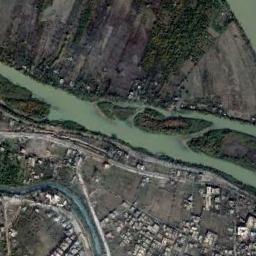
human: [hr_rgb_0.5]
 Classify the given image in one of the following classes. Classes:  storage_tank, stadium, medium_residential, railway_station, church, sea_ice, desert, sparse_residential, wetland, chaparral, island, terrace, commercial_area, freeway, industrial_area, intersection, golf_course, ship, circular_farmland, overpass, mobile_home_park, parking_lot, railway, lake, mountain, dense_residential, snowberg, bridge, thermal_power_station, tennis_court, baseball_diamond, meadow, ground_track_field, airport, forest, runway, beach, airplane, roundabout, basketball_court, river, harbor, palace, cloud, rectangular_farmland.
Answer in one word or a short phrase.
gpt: river